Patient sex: M
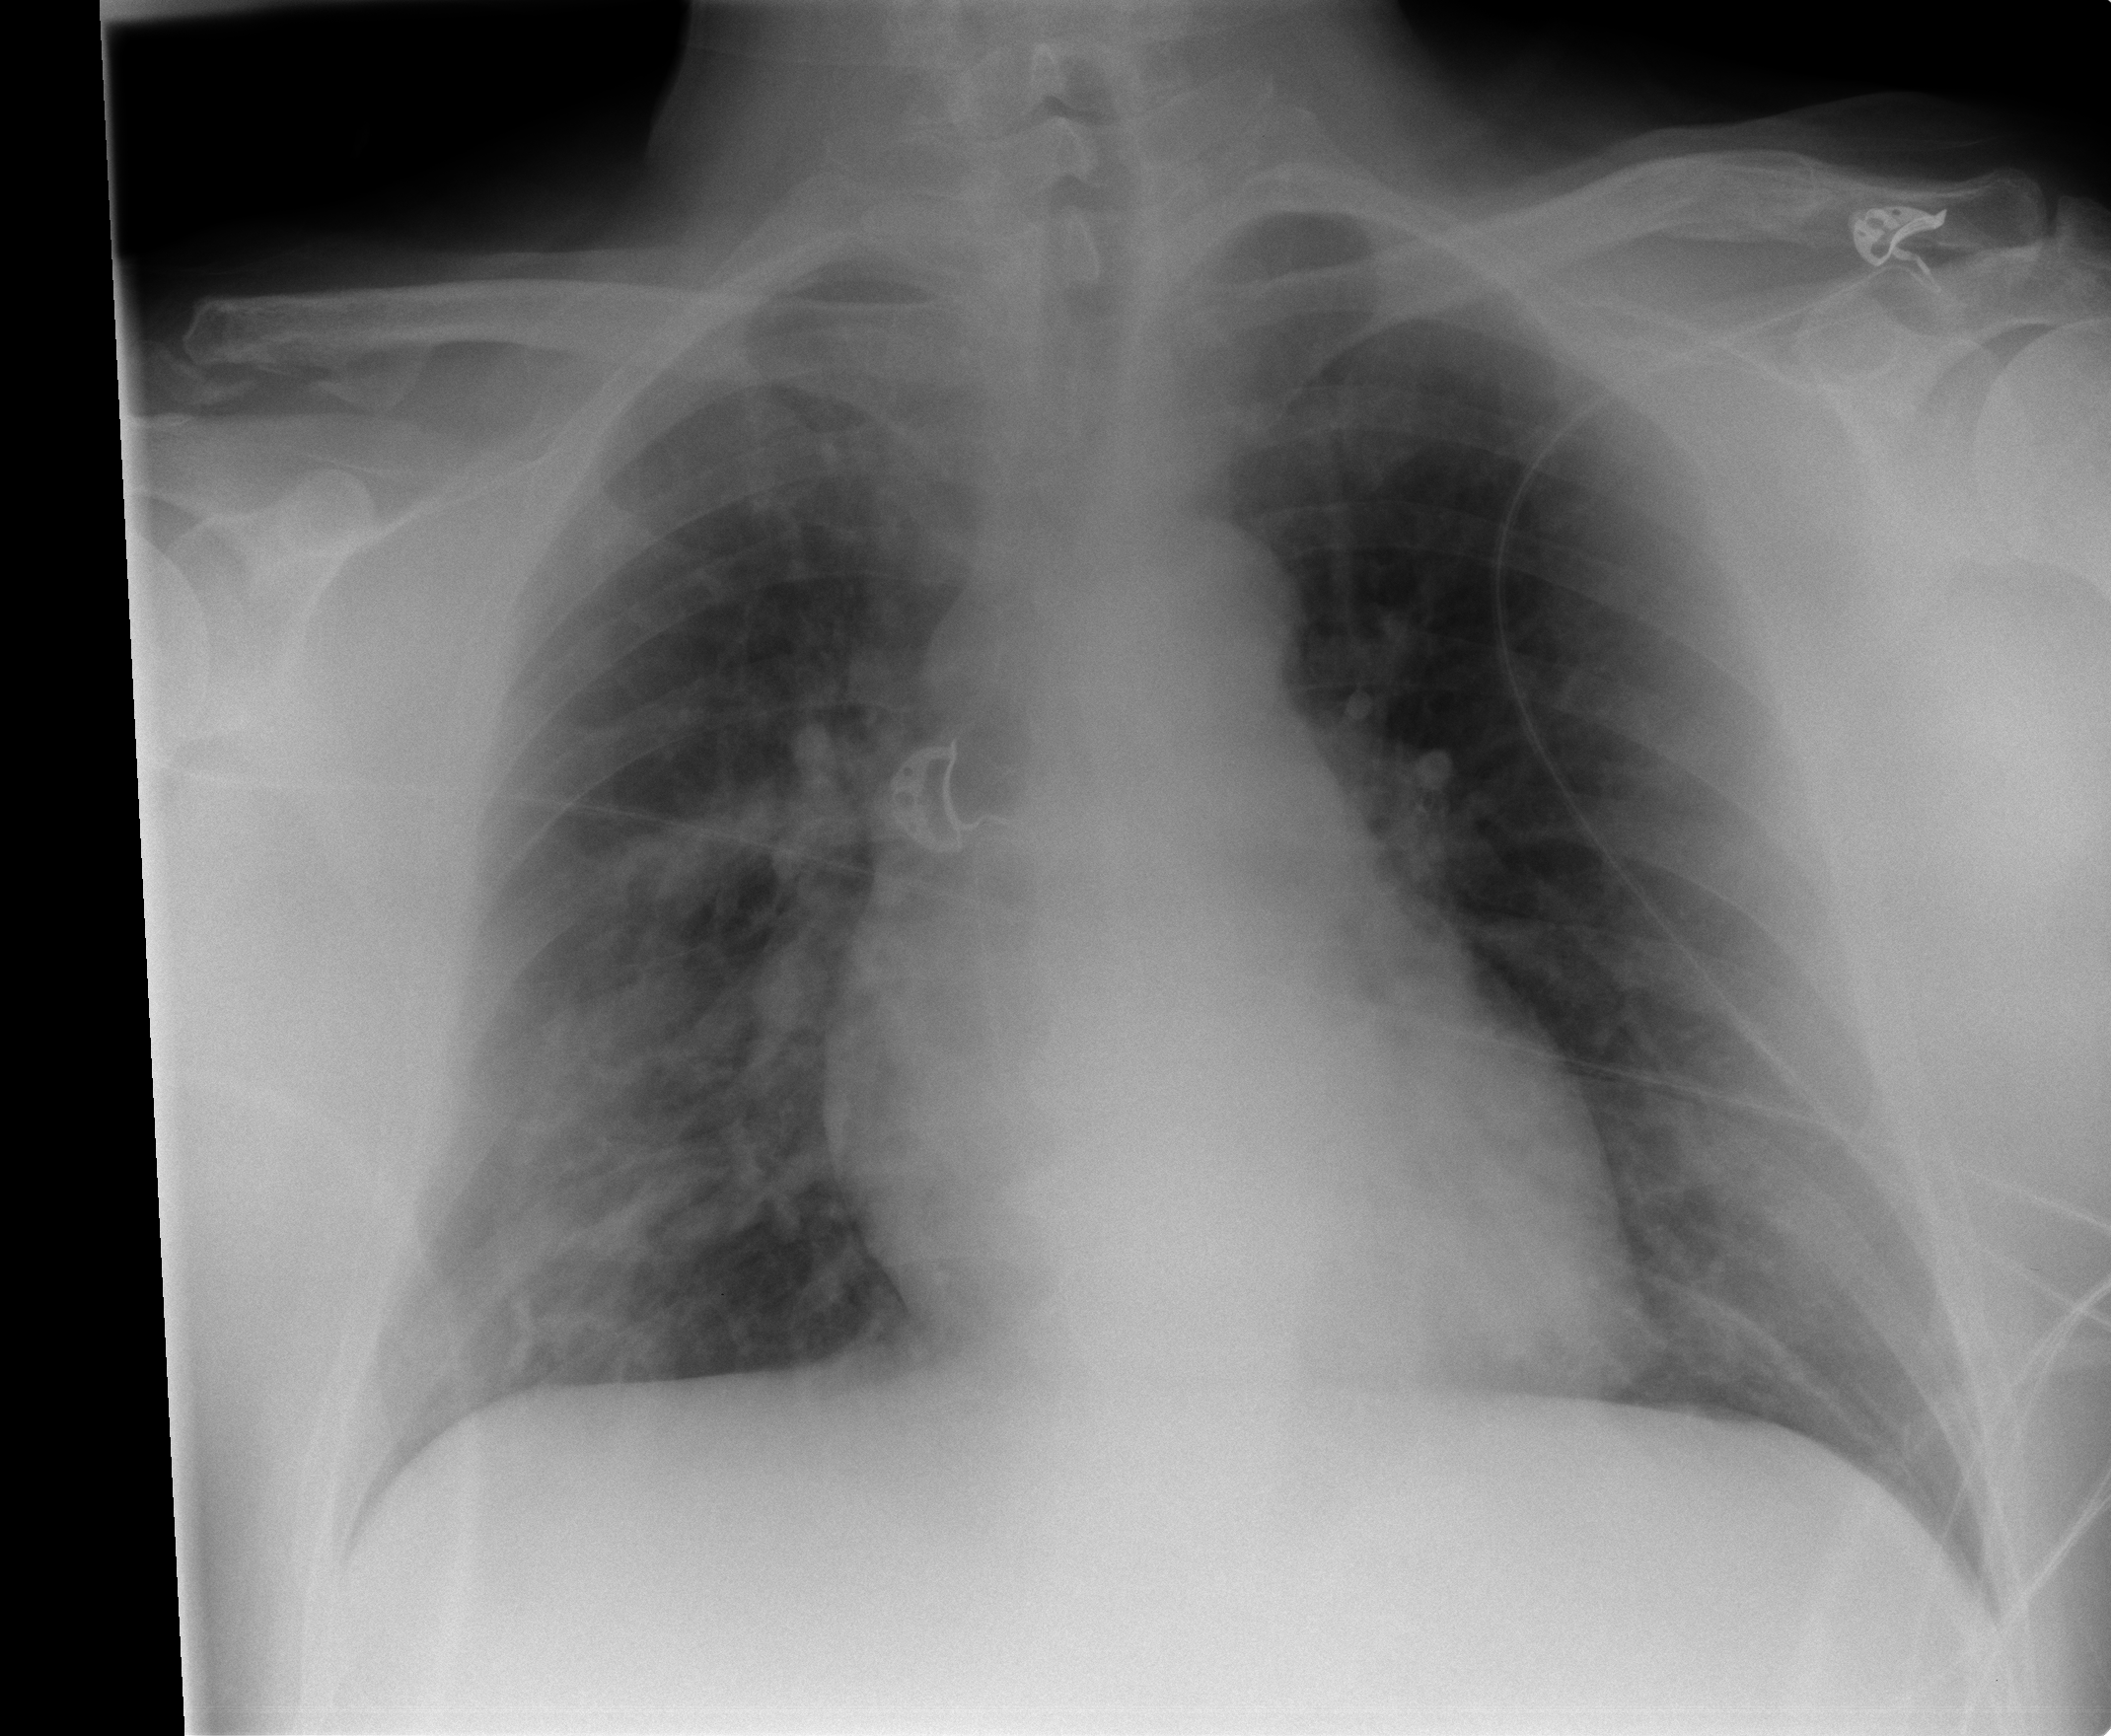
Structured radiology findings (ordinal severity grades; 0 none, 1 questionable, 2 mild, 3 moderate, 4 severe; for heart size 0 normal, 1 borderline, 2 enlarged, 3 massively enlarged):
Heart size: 0
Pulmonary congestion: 0
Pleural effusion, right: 0
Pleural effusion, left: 0
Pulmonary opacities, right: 3
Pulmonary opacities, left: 0
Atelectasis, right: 0
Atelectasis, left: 0